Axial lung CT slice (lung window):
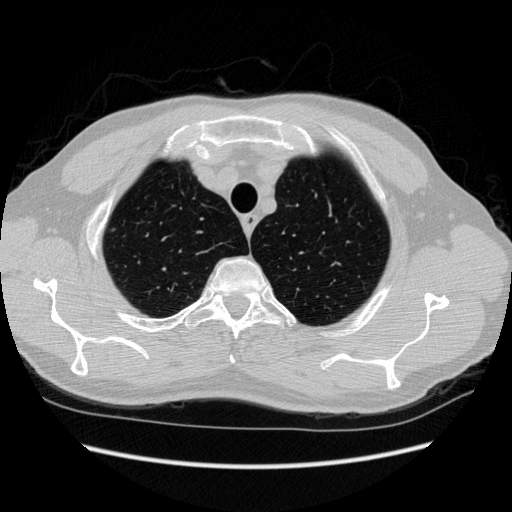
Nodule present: no